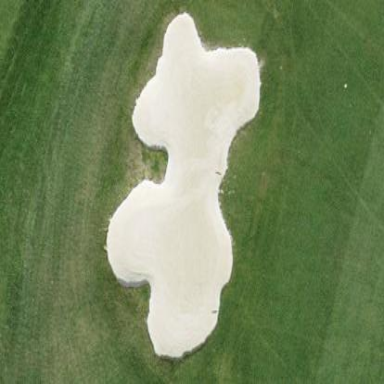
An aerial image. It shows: Golf bunker filled with sandy terrain.